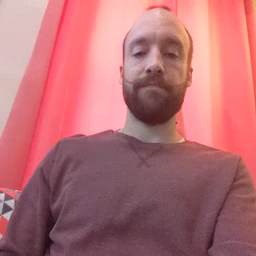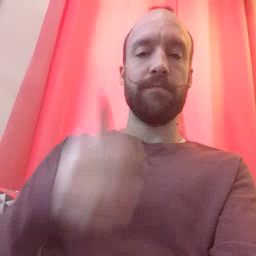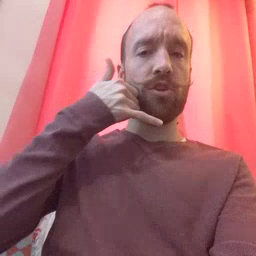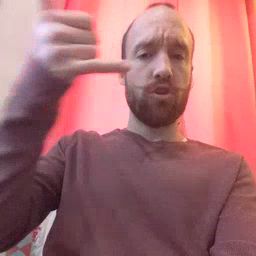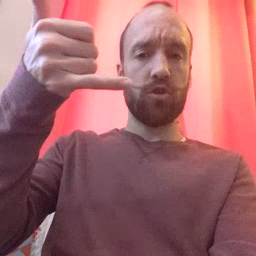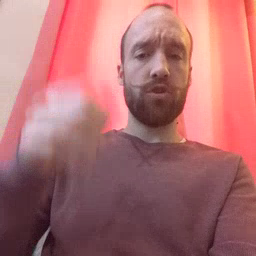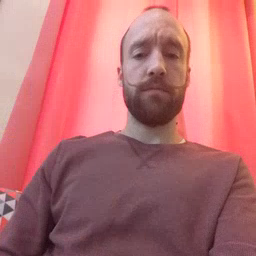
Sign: callonphone